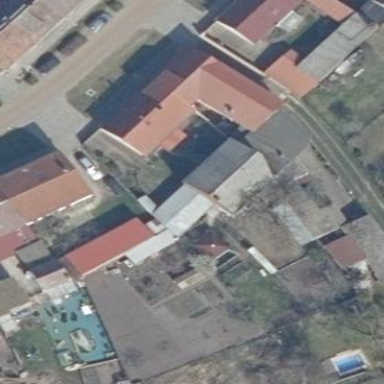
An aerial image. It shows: Building.